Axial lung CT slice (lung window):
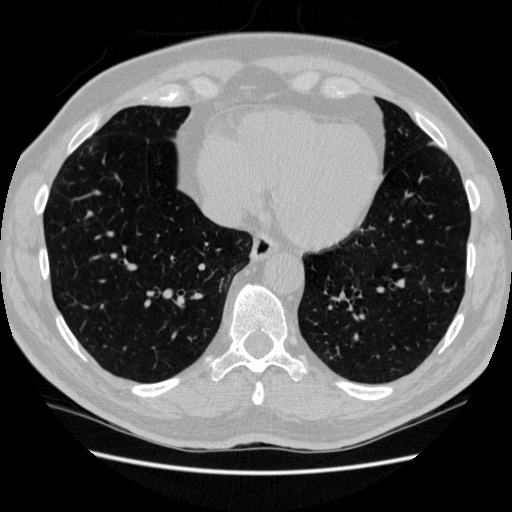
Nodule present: no